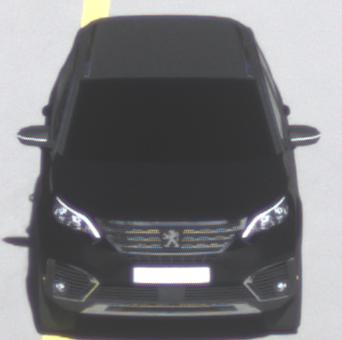
Make: Peugeot
Model: 5008 1.2 PureTech 130 Active
Detailed model: 5008 (II) (03/17 - 09/20)
Model produced from: 2017/03
Model produced until: 2018/07
Doors: 5
Color: black
Road condition: dry road
Daytime: morning or afternoon
Contrast: high contrast